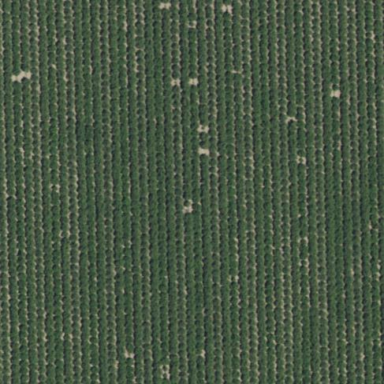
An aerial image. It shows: Almond orchard with rows of almond trees.